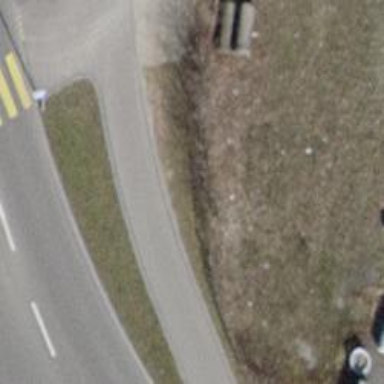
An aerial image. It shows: Asphalt path that serves as sidewalk.